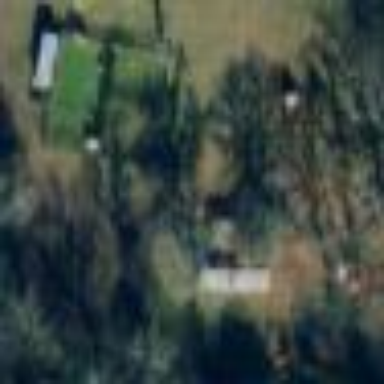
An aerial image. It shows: Farmyard area.